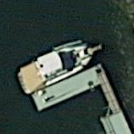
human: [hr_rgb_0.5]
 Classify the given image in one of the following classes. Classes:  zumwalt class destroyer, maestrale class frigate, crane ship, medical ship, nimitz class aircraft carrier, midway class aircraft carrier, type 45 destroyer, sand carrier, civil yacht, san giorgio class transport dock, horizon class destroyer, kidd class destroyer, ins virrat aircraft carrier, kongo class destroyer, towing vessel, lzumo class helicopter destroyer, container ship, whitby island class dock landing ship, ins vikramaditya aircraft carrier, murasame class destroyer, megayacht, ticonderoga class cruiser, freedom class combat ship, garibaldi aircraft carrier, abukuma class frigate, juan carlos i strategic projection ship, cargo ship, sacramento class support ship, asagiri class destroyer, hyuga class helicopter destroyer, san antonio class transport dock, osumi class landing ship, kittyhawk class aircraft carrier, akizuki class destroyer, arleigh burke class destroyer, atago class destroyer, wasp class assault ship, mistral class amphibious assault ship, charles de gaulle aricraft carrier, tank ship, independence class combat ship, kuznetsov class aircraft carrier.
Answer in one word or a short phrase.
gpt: Civil yacht